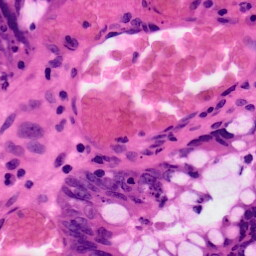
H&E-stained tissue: Colon